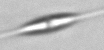
Label: Cylindrotheca